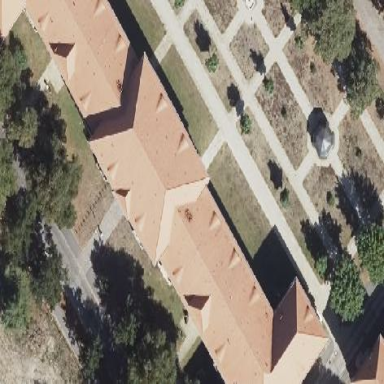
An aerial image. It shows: Hipped roof apartment building.